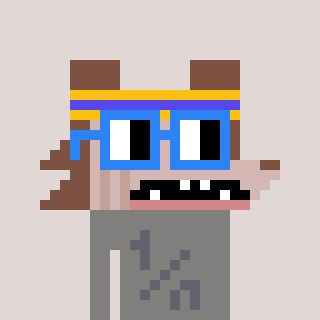
a pixel art character with square blue glasses, a werewolf-shaped head and a bluegrey-colored body on a warm background